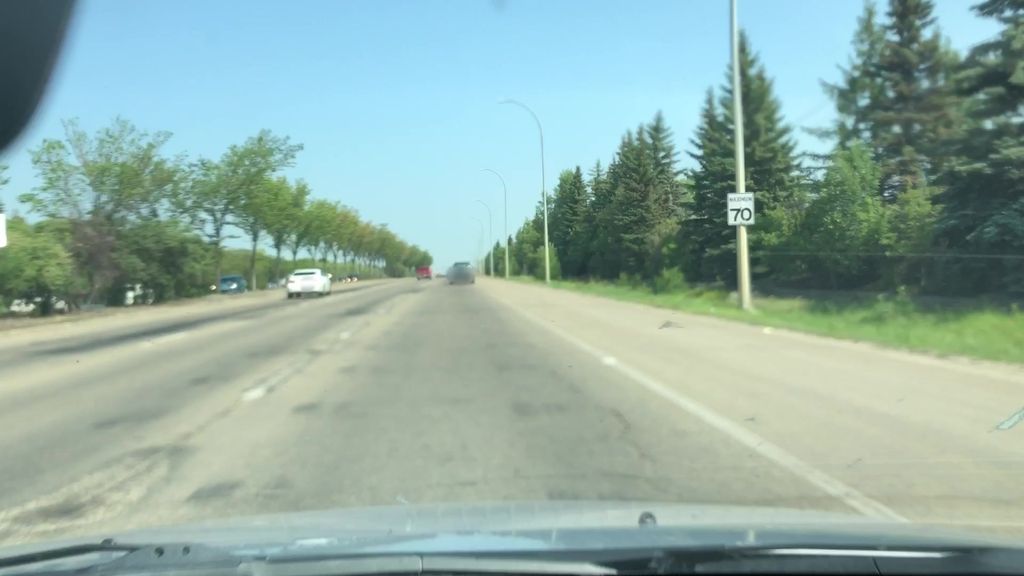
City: edmonton